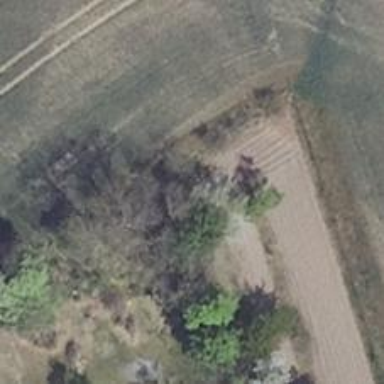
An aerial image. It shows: Row of deciduous broadleaved trees.